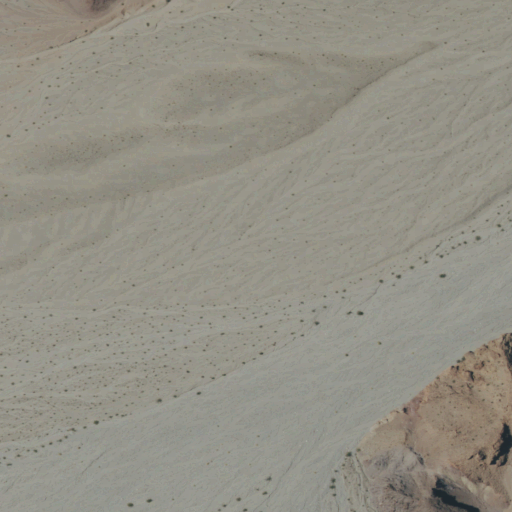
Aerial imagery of valley in California named Ashford Canyon containing barren land and grassland